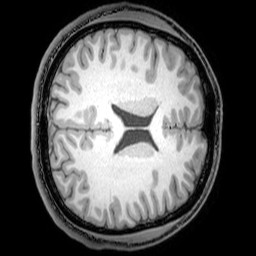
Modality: T1w
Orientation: axial
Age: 20
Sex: male
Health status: healthy
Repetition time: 0.081 s
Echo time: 0.037 s